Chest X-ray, PA view. Patient: 66 years old, sex F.
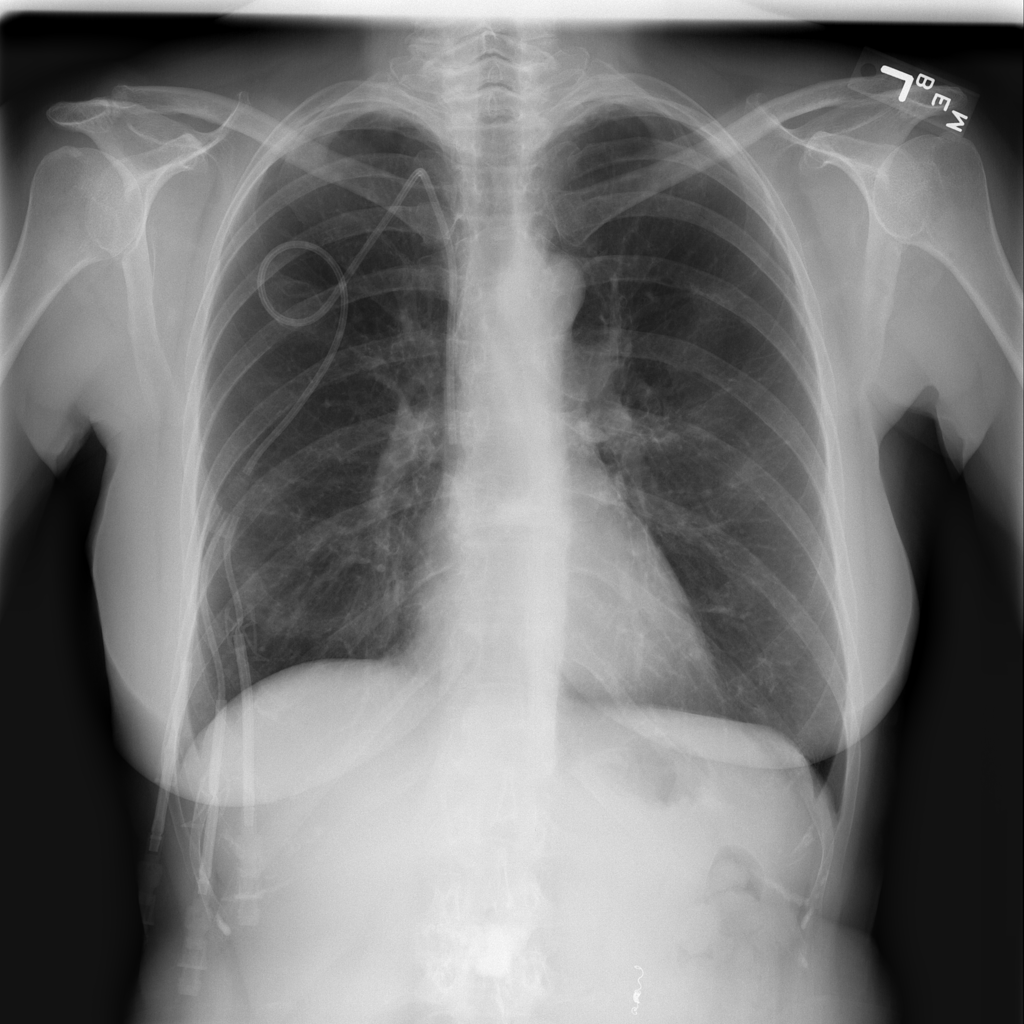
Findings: No Finding